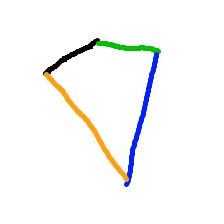
Shape: kite